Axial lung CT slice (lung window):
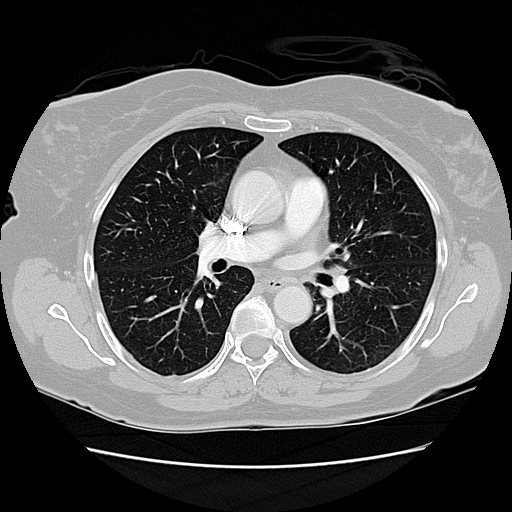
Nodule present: no